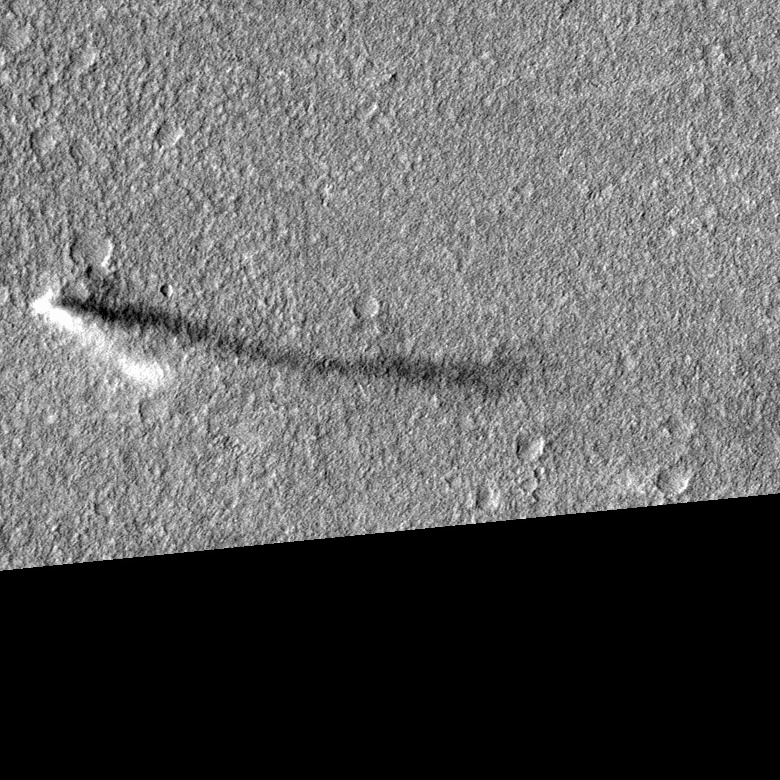
Label: dustdevil